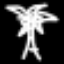
Label: palm tree